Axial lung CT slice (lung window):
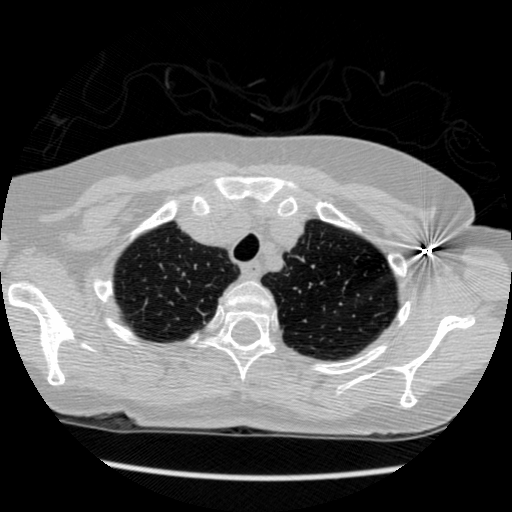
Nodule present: no